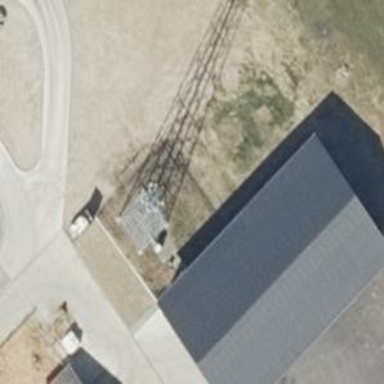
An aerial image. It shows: Mast structure.